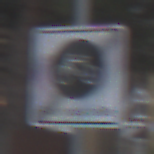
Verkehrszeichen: EndeFahrradstrasse
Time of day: MorningAfternoon
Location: Outdoor (Urban)
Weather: Overcast
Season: NotSpecified
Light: Natural